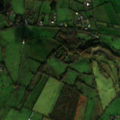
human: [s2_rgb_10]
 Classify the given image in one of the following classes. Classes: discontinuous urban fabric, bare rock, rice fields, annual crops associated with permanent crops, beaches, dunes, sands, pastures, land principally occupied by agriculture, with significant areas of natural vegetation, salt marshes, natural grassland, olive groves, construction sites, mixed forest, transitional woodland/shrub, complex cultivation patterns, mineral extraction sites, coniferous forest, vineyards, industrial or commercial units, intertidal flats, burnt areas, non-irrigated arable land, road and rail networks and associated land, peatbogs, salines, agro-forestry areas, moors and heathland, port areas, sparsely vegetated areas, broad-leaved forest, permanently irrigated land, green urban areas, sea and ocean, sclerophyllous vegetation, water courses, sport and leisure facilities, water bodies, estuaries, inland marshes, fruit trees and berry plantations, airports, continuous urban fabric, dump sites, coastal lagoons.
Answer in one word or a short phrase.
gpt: pastures, land principally occupied by agriculture, with significant areas of natural vegetation, peatbogs